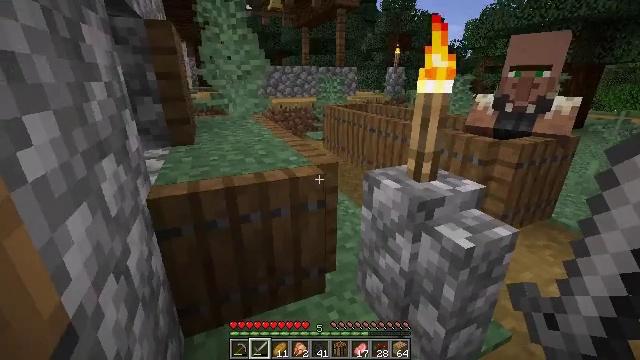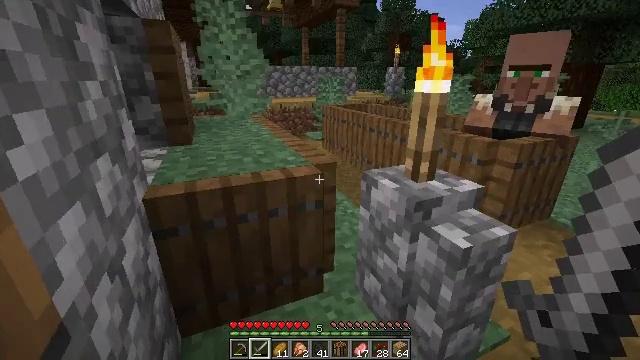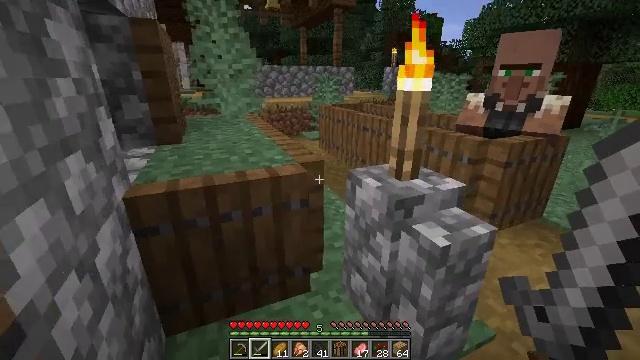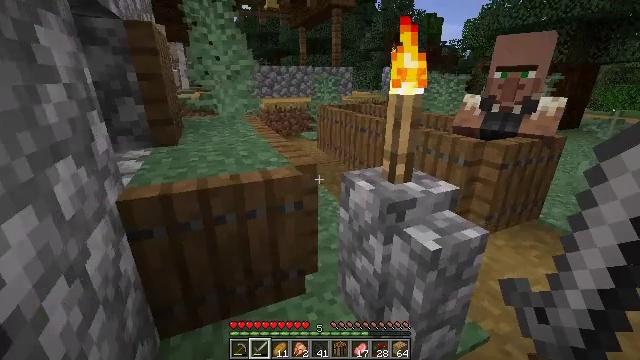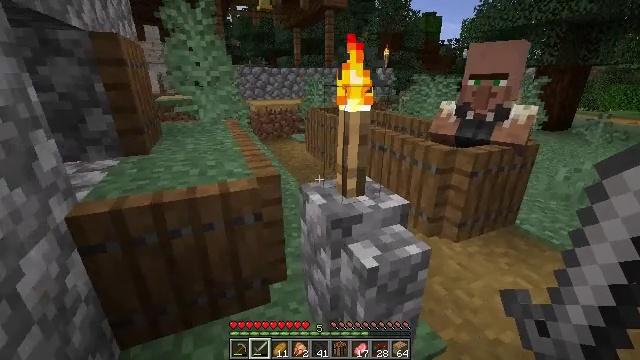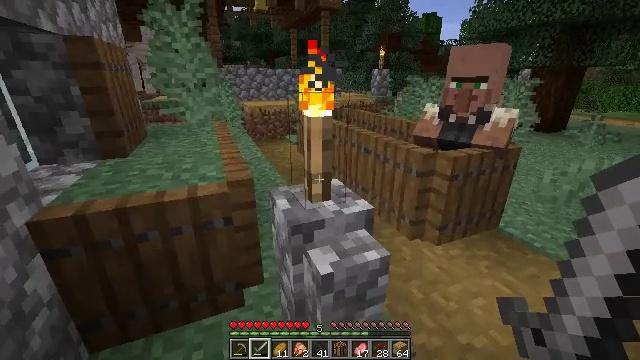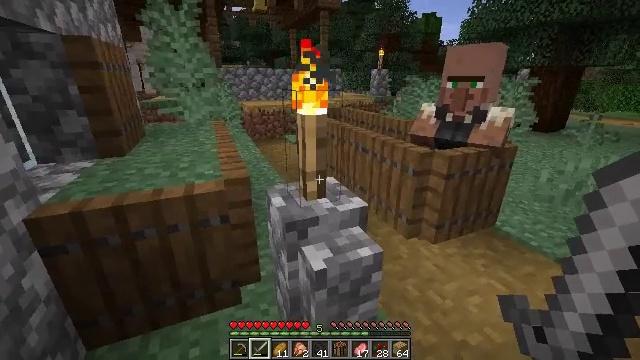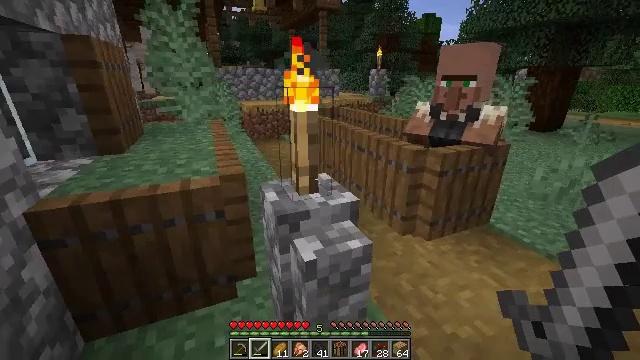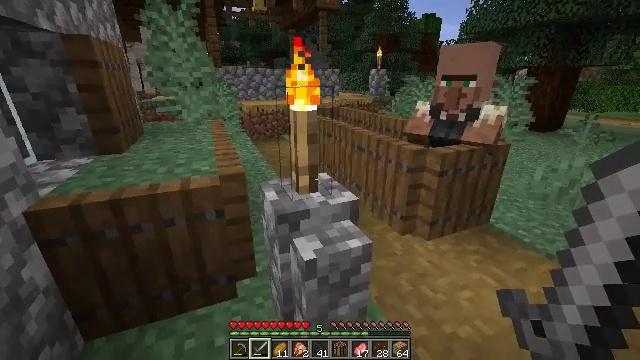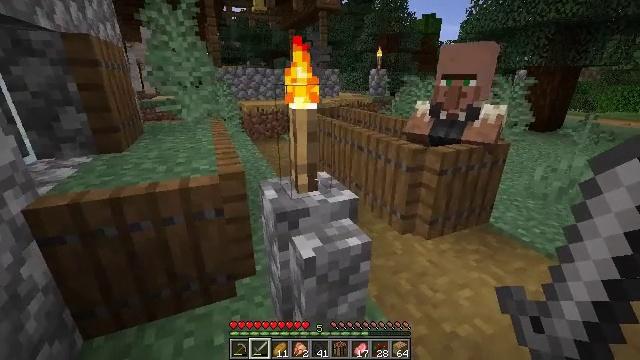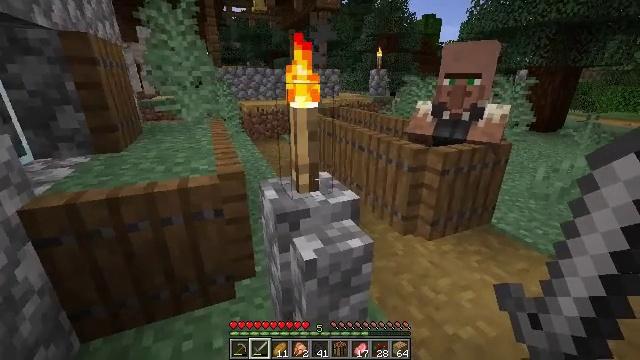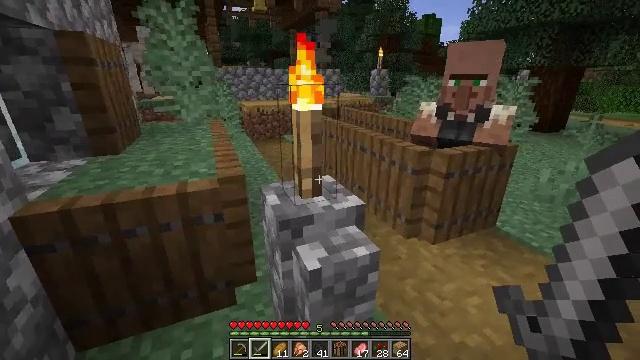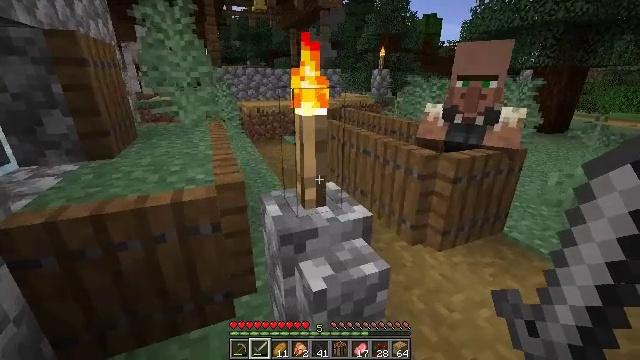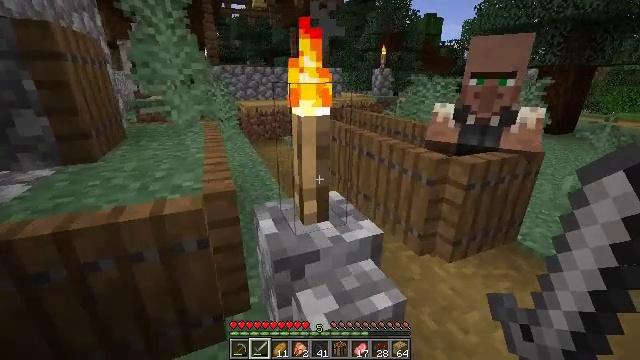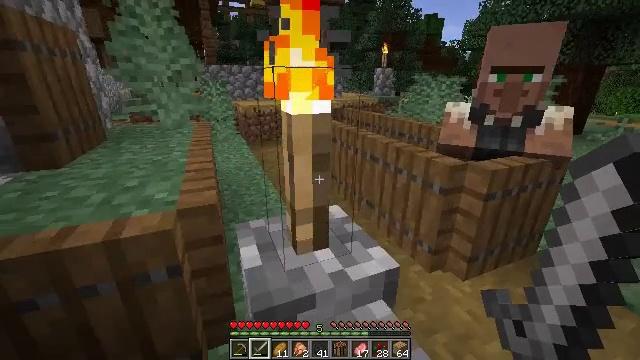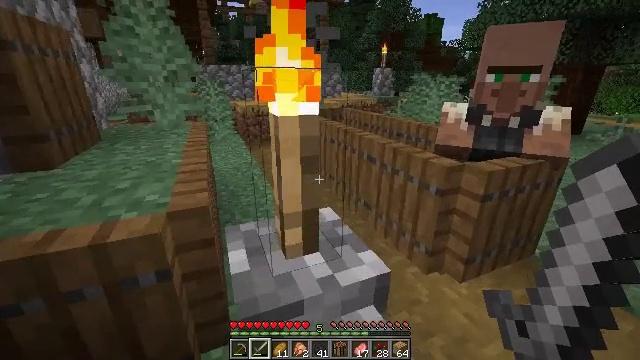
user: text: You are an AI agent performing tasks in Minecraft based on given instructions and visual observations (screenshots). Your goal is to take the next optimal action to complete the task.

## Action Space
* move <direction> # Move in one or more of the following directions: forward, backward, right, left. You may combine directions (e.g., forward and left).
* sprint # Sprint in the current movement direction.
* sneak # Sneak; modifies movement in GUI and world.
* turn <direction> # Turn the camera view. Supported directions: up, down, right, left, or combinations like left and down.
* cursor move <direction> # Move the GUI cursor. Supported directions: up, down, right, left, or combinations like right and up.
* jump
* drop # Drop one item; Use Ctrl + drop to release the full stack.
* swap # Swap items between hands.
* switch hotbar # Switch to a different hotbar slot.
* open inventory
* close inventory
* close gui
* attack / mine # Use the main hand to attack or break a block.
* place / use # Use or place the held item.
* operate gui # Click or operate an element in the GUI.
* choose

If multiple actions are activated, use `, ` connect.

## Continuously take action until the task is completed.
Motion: motion action
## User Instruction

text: Take down the purple bed.
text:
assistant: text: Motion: no_op
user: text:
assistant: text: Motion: move right
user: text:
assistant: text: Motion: move right
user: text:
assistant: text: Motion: move right
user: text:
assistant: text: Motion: move right
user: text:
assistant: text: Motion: move right
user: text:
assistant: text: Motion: move right
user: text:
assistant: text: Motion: move right
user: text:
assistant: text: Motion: move forward and move right
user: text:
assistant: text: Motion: move forward and move right
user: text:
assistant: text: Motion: move forward
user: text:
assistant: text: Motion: move forward
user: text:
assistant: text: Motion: move forward
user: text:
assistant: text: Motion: move forward
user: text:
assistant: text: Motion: move forward
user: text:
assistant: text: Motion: move forward and move right
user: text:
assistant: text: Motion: move forward and move right
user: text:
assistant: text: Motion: move right
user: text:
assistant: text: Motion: move right
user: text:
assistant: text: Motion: move right
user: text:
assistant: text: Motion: move right
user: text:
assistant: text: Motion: no_op
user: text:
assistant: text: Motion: no_op
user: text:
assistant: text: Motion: no_op
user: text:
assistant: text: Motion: no_op
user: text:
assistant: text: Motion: no_op
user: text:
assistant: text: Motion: move forward
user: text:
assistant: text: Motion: move forward and move left
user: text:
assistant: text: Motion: move forward and move left
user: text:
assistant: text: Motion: move forward and move left